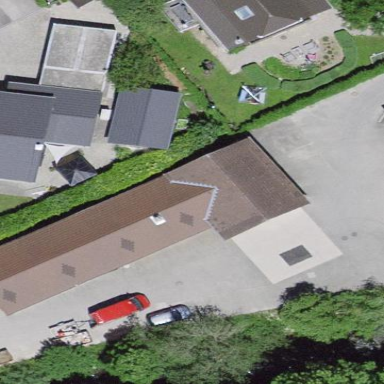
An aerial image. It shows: Garage building.